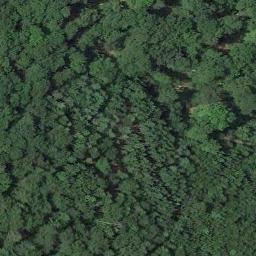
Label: forest